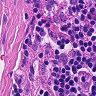
Metastatic tissue present: no